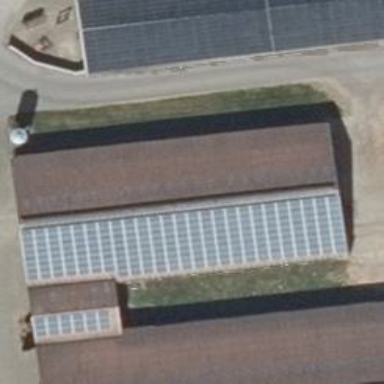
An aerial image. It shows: Small solar photovoltaic panel used as generator to produce electricity.